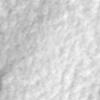
Label: no_change